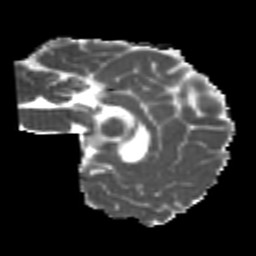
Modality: MD
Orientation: sagittal
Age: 21
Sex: male
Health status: healthy
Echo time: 0.074 s